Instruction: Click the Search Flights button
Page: home
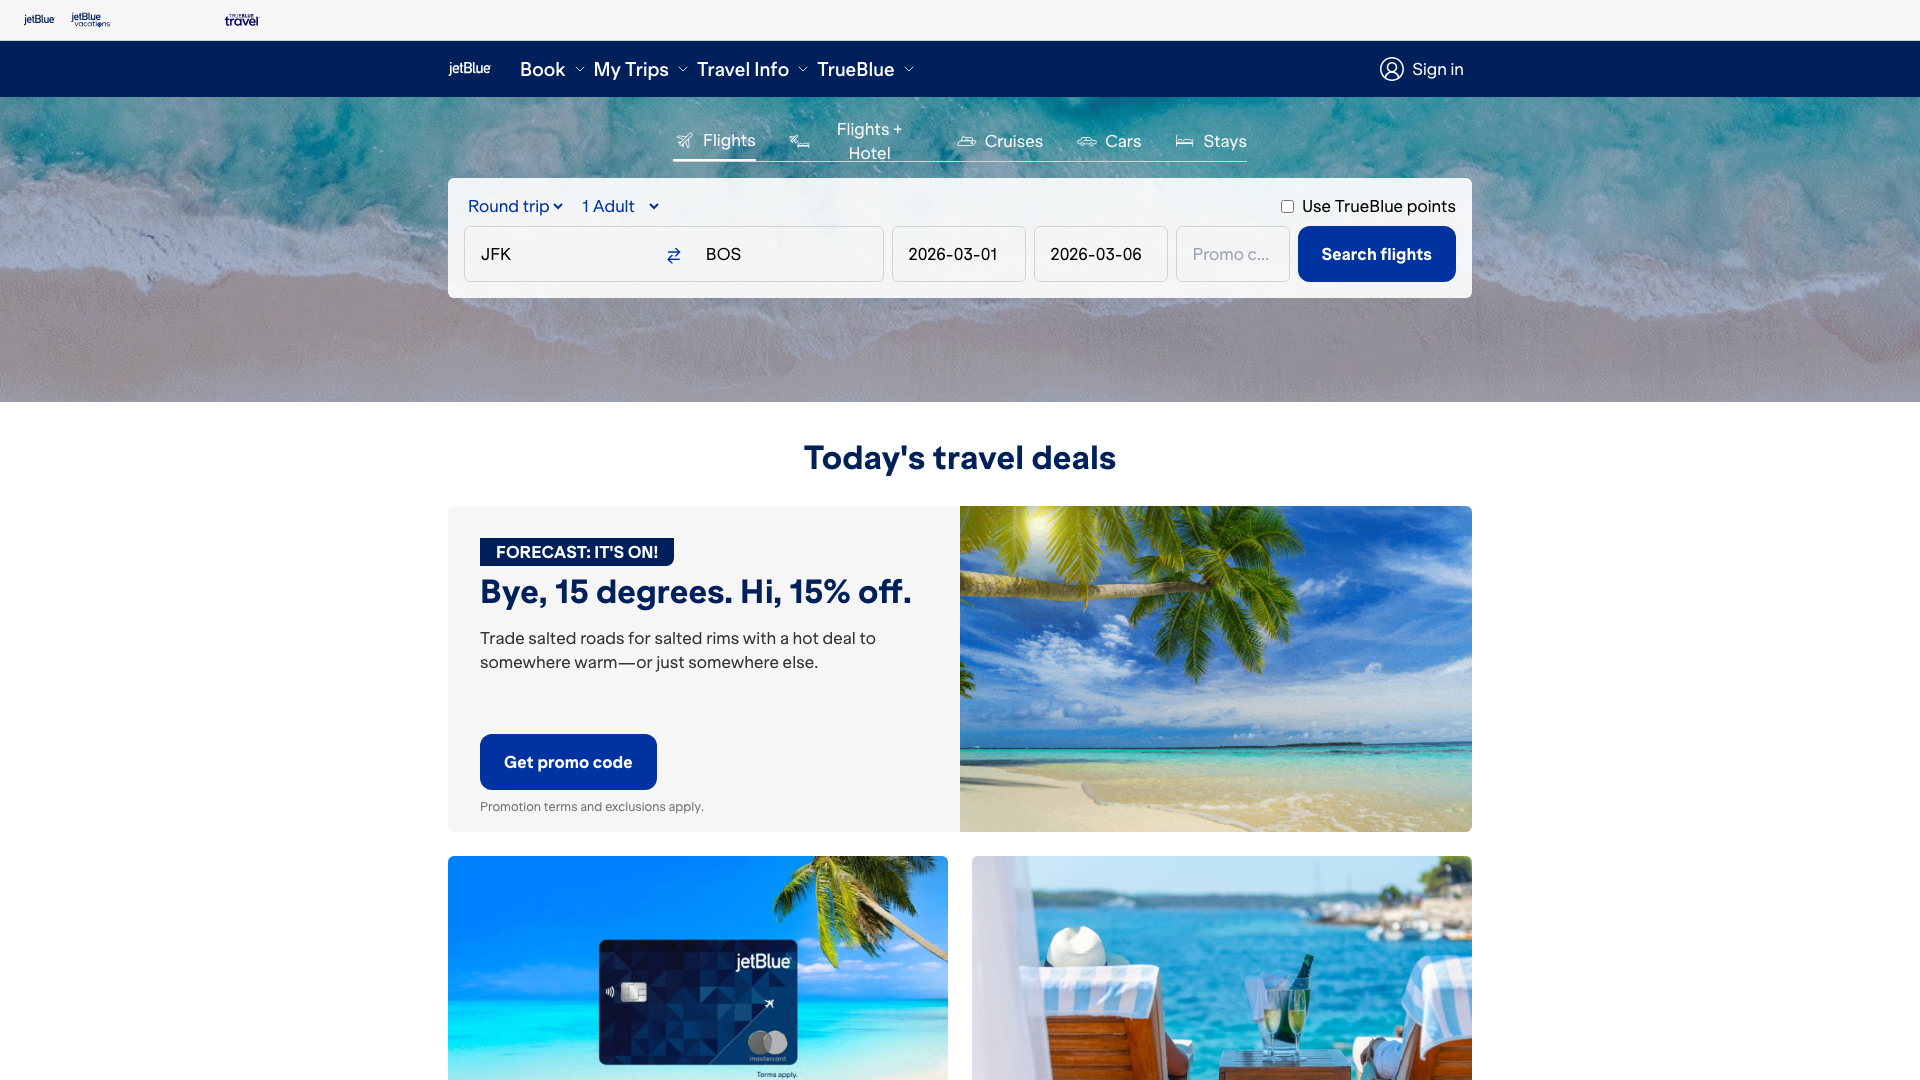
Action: click